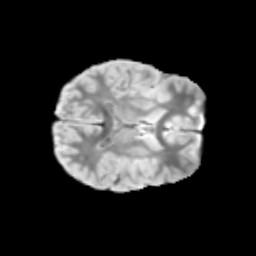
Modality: T2w
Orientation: axial
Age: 9
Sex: male
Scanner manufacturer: siemens
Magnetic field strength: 3 T
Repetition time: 3.8 s
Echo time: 0.07 s